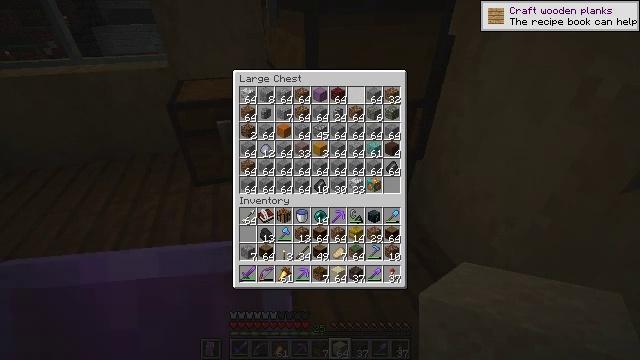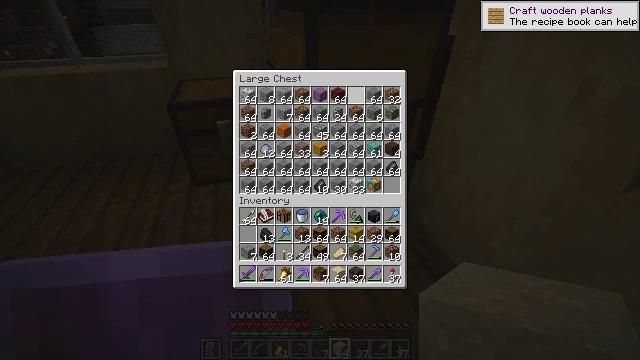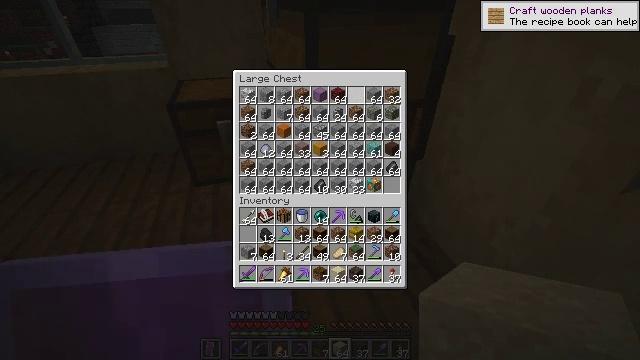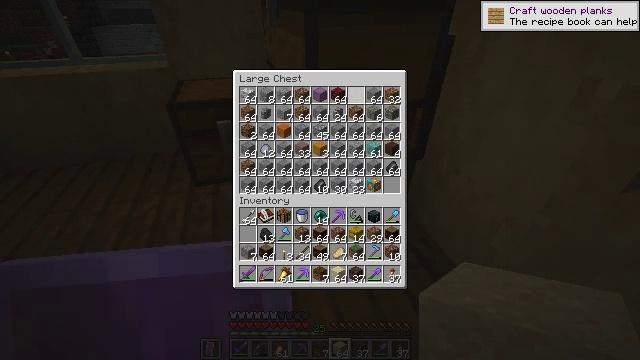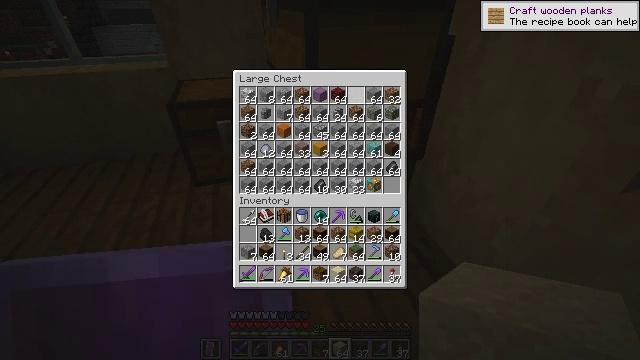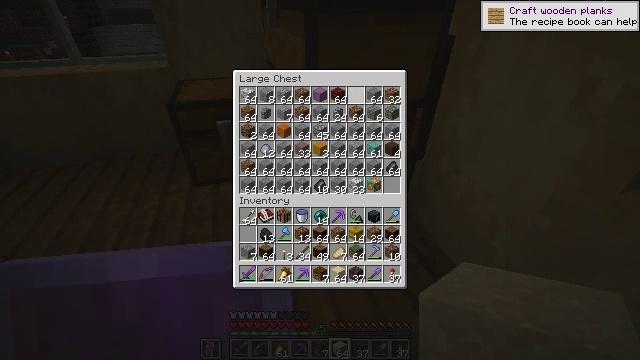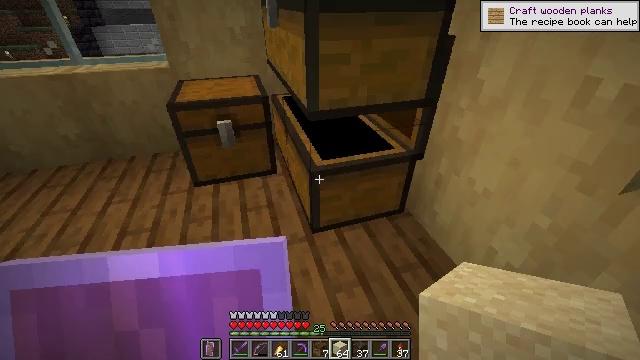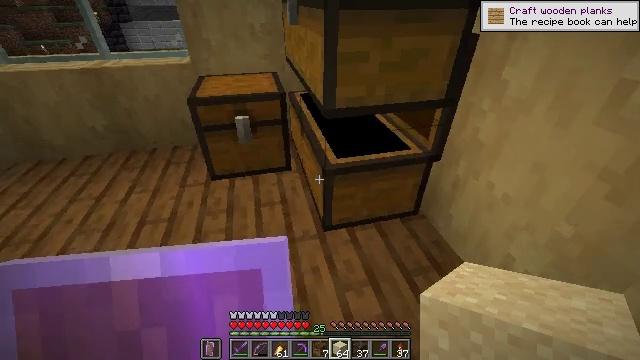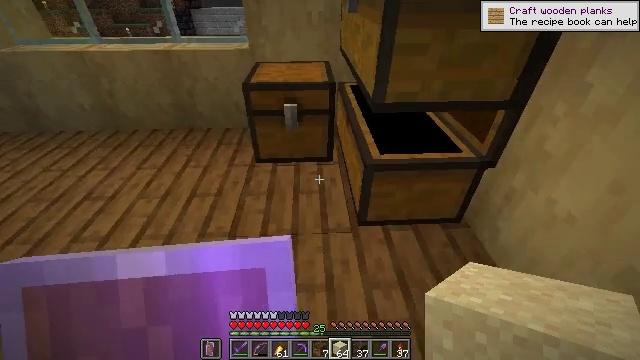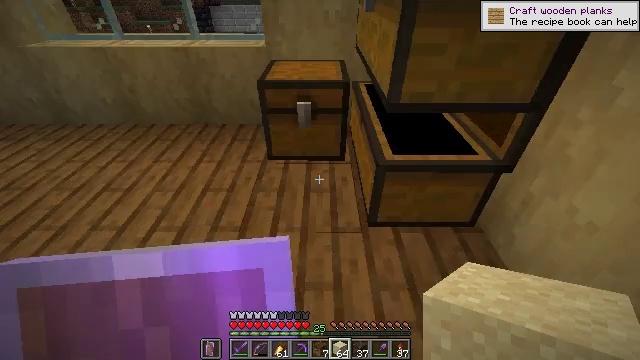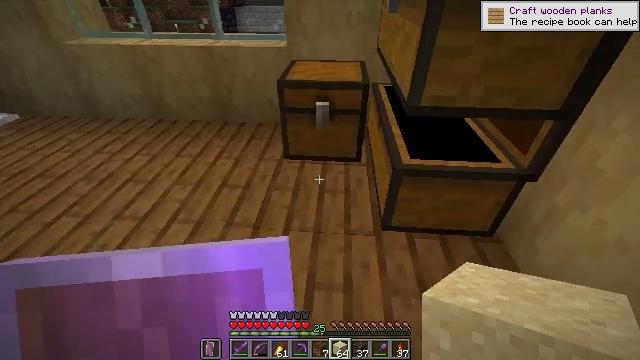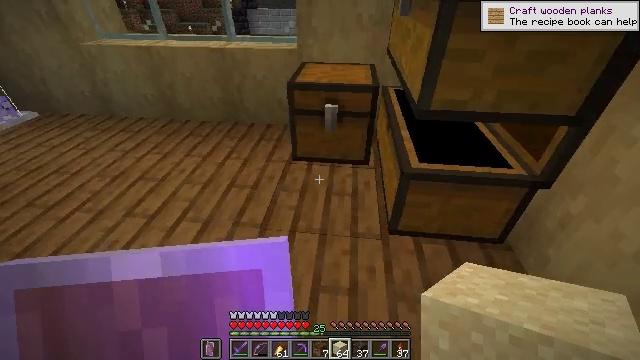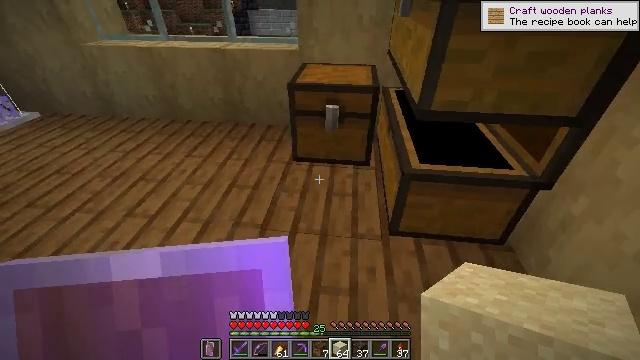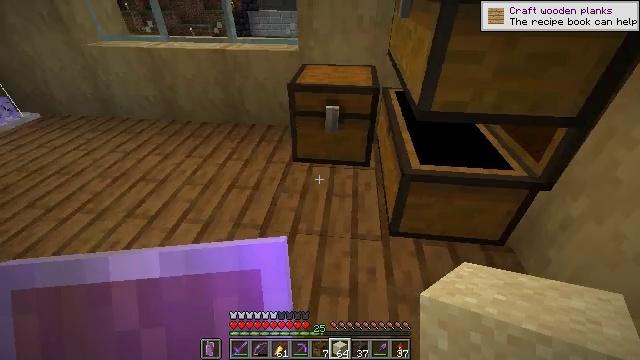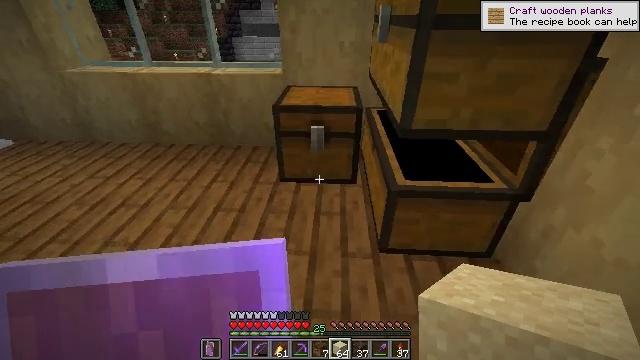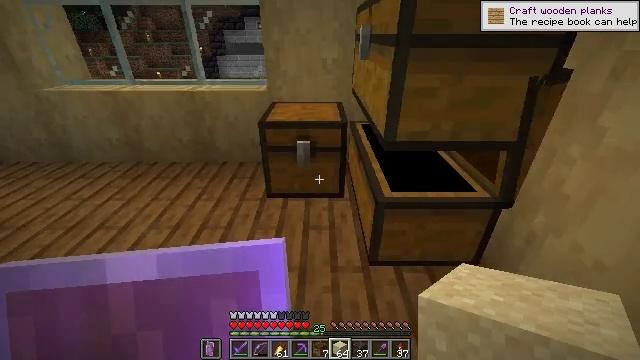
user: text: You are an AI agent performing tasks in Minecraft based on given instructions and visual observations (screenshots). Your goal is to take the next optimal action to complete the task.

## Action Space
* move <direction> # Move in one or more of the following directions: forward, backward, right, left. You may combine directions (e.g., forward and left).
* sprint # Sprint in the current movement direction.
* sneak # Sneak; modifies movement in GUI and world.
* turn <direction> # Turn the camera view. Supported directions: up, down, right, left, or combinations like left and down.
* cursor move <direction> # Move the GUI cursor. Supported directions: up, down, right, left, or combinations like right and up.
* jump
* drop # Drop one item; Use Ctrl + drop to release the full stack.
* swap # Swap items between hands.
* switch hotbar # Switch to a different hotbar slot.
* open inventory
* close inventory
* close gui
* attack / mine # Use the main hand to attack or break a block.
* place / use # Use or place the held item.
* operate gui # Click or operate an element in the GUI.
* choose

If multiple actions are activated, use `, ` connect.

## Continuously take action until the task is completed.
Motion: motion action
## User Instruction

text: Craft brown dye using cocoa beans.
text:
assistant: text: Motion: no_op
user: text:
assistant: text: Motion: no_op
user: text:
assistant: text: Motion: no_op
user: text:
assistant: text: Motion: no_op
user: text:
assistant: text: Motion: no_op
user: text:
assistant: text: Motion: no_op
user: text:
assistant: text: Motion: turn left, close gui
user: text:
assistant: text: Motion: turn left and down
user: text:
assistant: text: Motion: turn left
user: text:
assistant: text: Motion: turn left
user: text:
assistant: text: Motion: turn left
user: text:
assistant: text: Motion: no_op
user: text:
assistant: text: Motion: no_op
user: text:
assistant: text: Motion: turn right and up
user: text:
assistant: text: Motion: turn right and up
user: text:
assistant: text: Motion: no_op
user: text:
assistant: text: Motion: move forward
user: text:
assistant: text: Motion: move forward, use / place
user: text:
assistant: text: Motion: move forward, use / place
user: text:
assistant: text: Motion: no_op
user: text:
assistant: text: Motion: no_op
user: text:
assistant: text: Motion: no_op
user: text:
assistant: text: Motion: open gui
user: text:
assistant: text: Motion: no_op
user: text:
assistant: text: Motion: no_op
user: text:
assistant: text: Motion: no_op
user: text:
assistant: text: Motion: no_op
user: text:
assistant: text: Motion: no_op
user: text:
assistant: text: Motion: no_op
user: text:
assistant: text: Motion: no_op